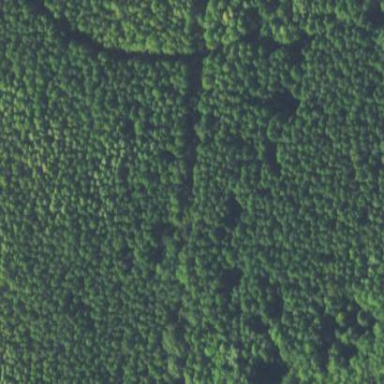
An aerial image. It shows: Deciduous broadleaved woodland.